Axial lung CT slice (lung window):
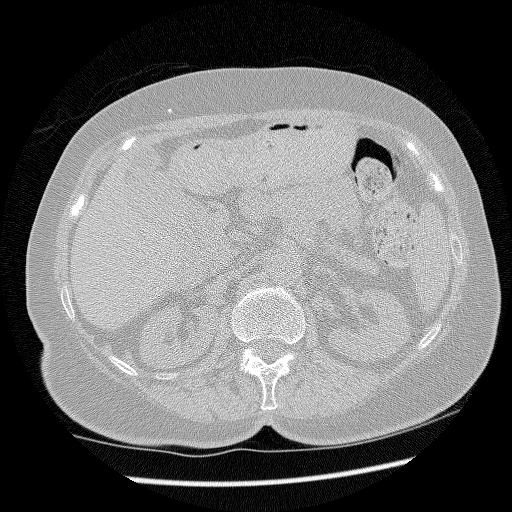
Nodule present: no